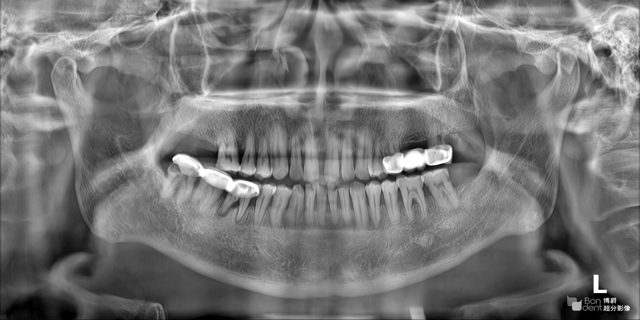
adult